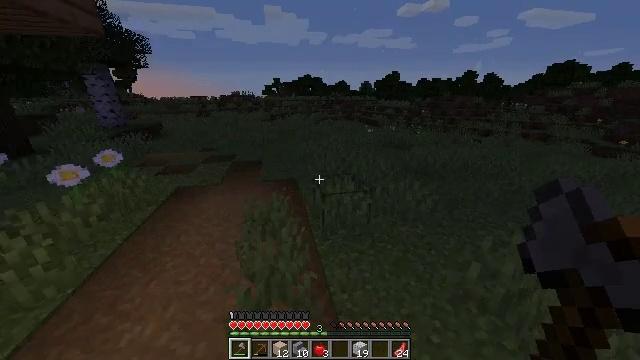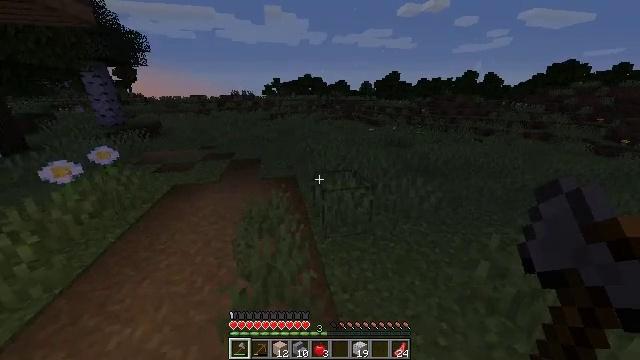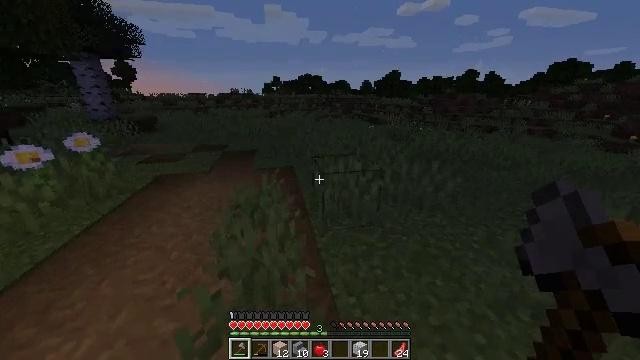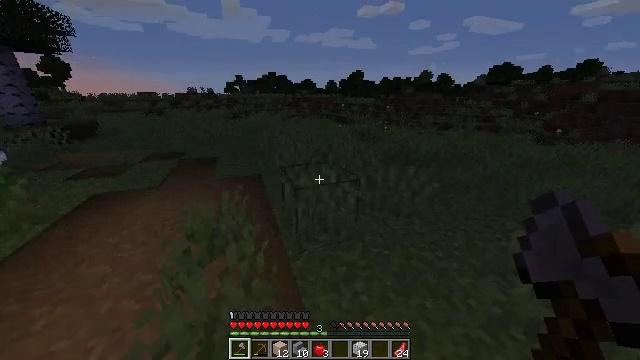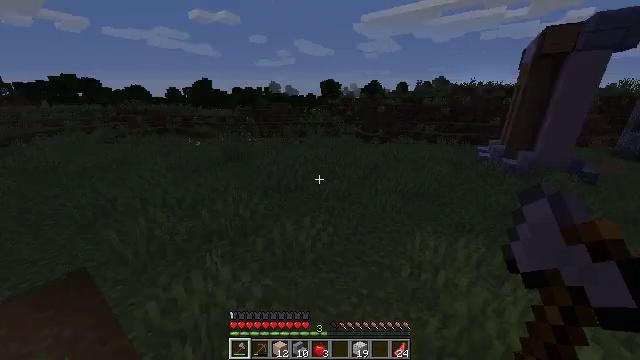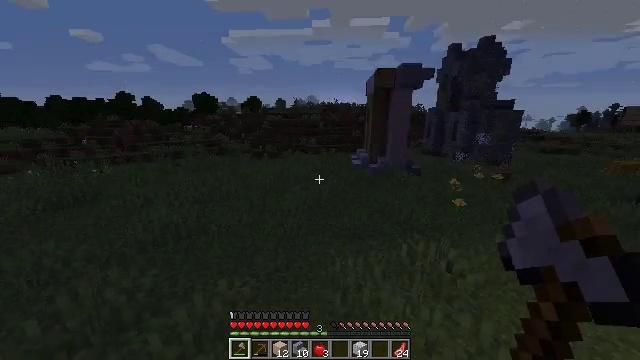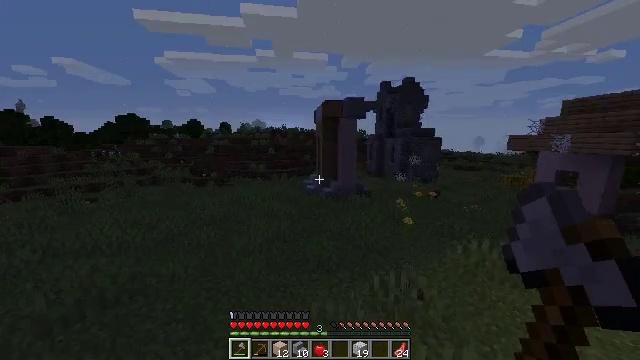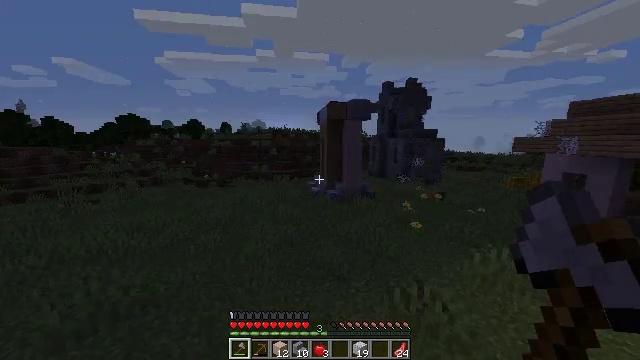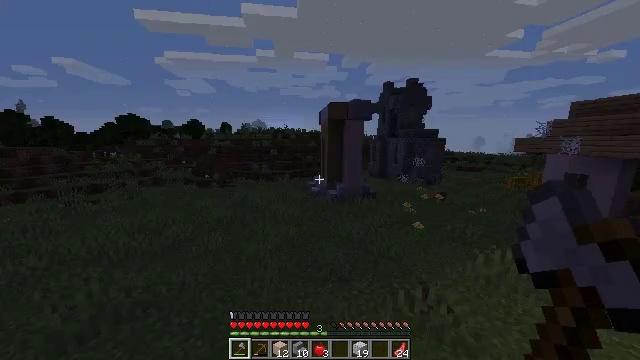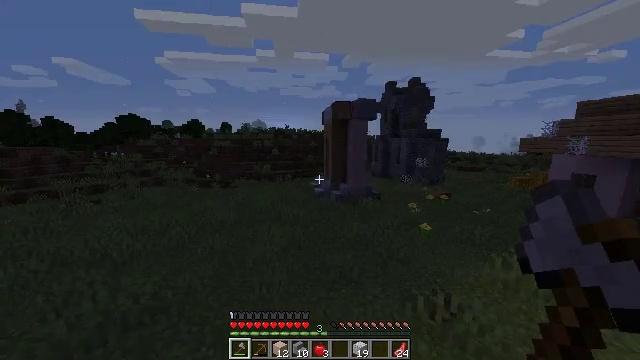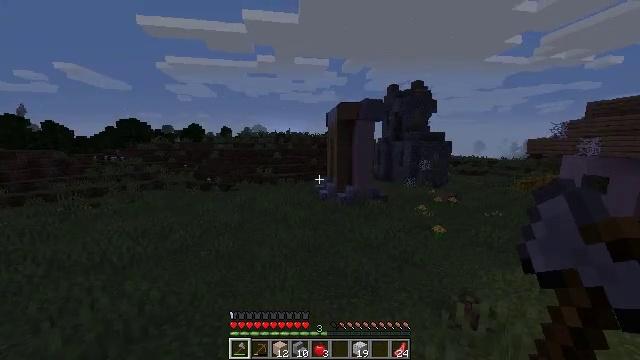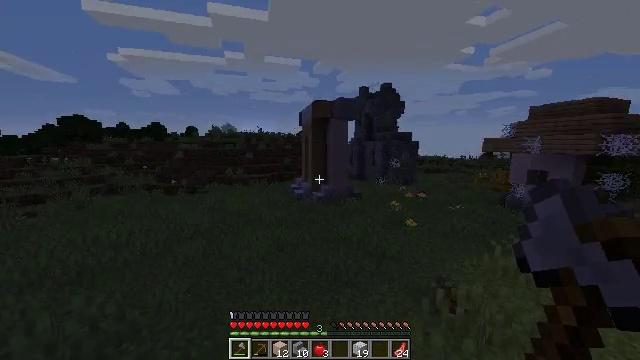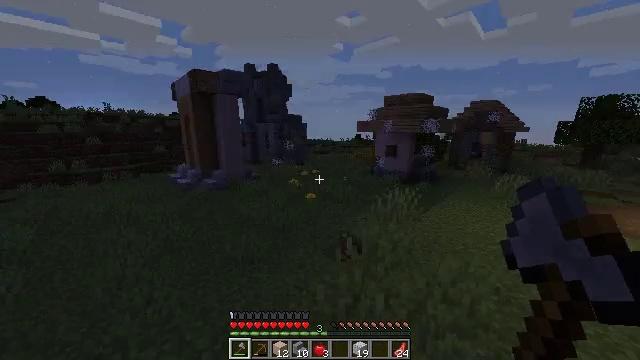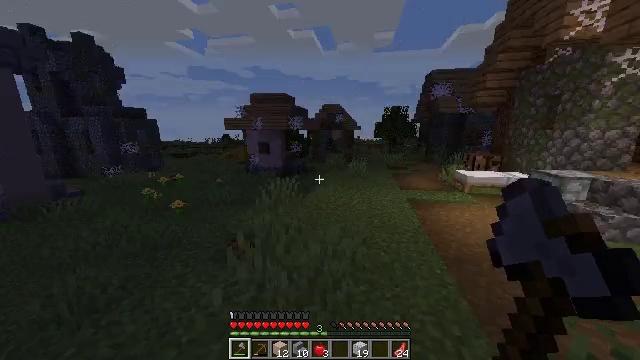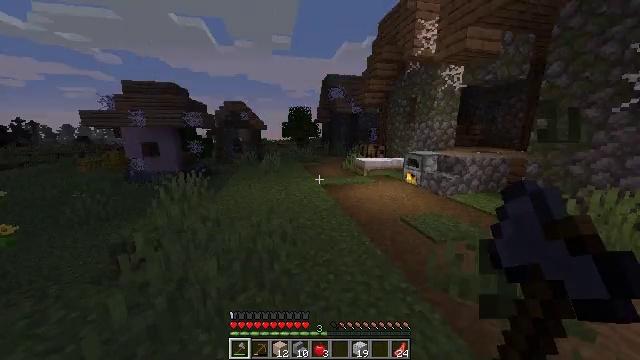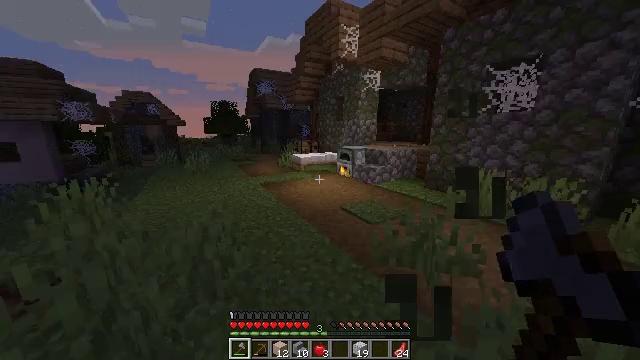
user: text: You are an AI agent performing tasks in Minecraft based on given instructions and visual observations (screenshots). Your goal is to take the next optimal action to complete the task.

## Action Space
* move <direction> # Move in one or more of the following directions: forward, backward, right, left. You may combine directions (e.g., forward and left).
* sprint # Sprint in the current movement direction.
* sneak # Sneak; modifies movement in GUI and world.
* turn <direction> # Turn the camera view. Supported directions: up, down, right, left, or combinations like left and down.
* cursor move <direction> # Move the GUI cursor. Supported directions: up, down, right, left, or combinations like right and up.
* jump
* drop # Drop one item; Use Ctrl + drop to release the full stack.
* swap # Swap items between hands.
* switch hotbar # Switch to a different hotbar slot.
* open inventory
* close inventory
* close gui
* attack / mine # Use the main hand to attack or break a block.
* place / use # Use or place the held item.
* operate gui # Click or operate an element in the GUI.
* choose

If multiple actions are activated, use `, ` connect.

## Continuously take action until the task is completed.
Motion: motion action
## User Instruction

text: craft item air
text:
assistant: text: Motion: move forward, jump
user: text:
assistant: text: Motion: move forward, jump
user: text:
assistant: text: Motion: move forward, turn right, jump
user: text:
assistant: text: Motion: move forward, turn right and up
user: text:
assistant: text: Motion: move forward, turn right and up
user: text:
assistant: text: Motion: move forward, turn right and up
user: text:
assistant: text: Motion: move forward
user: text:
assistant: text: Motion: move forward
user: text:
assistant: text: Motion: move forward
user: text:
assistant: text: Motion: move forward, turn up
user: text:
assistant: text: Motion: move forward, turn right
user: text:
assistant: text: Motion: move forward, turn right and down
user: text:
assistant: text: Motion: move forward, turn right
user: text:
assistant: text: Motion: move forward, turn right
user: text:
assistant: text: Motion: move forward, turn right
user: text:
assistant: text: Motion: move forward, turn right
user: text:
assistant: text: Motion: move forward
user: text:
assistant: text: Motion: move forward
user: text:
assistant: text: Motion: move forward
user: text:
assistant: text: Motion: move forward
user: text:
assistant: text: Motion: move forward
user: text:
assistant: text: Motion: move forward
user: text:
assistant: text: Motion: move forward
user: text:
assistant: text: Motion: move forward, turn down
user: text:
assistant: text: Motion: move forward, turn left
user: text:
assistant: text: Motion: move forward, turn left and up
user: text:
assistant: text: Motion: move forward, turn left
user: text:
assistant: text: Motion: no_op
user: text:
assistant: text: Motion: move forward
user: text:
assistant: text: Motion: move forward, turn right